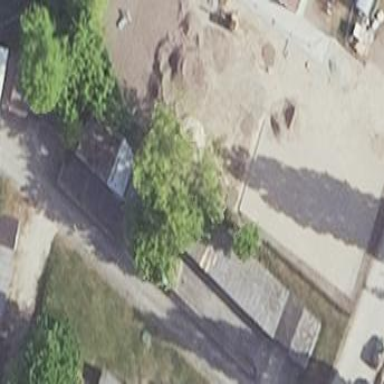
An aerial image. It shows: Group of garages.